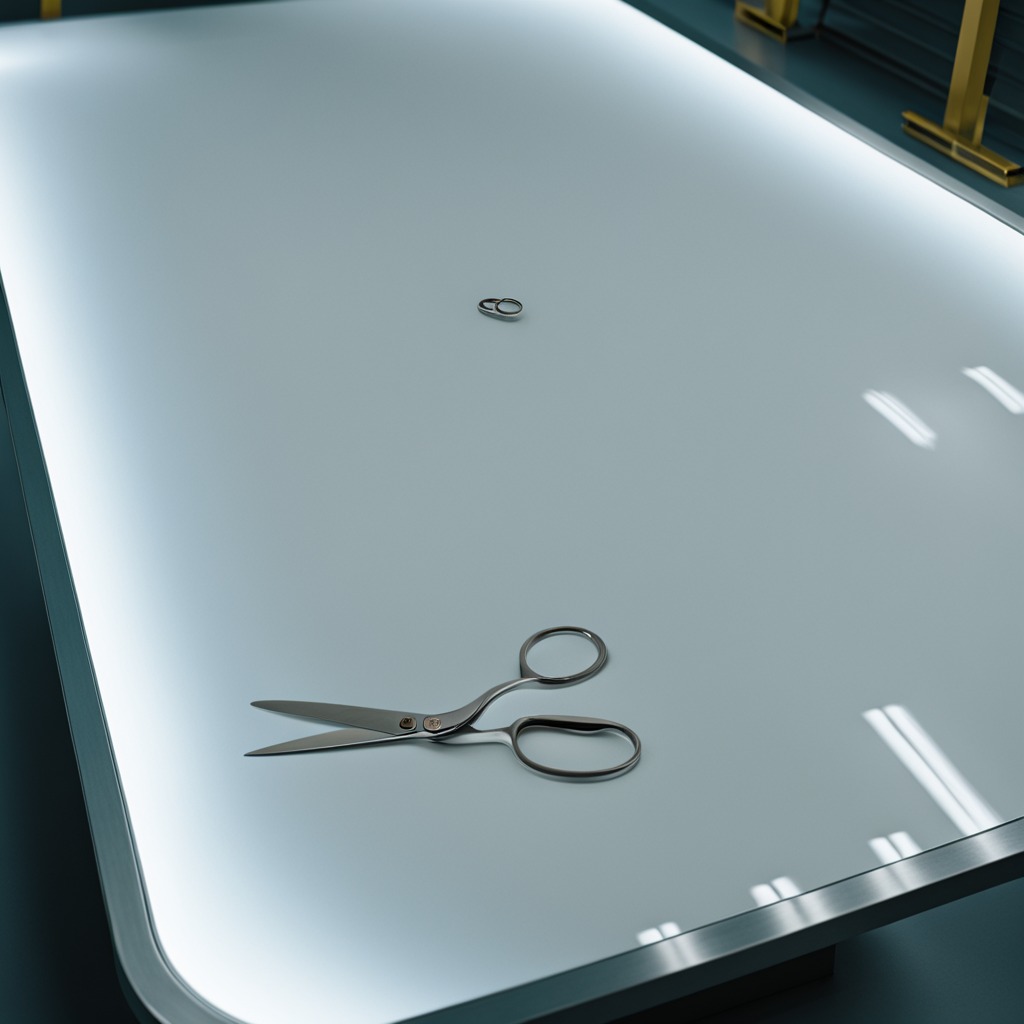
A scissor is lying on a table in a ship maintenance bay industrial lighting.